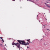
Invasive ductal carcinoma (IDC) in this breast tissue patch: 0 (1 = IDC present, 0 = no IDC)